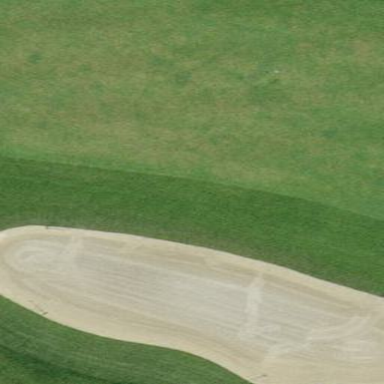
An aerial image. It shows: Golf bunker filled with sandy terrain.